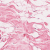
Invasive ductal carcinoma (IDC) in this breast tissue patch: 0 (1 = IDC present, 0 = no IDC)